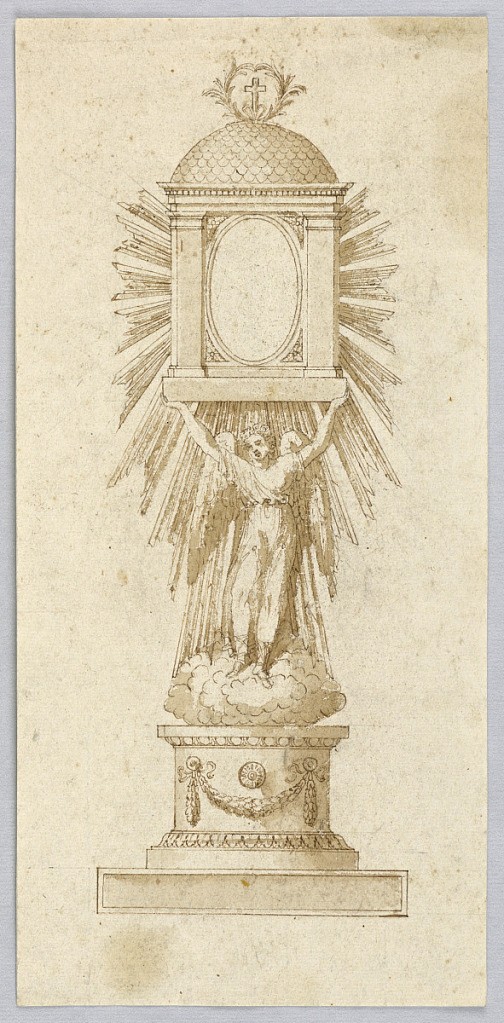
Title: Elevation of a Monstrance
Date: early 19th century
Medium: Pen and sepia ink, brush and sepia wash, graphite on paper
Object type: Drawing
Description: Vertical rectangle. A round pedestal stands upon an oblong base. It is decorated with a disc above a festoon. Upon it stands the figure of an angel upon clouds and supports with the raised arms the receptacle of the monstrance. It has an ovoidal glass in a frame with architectural forms. A cross in a palm wreath is on top of the scalloped dome. Laterally and below are rays of a glory.